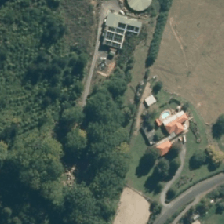
Land cover: deciduous_hardwood